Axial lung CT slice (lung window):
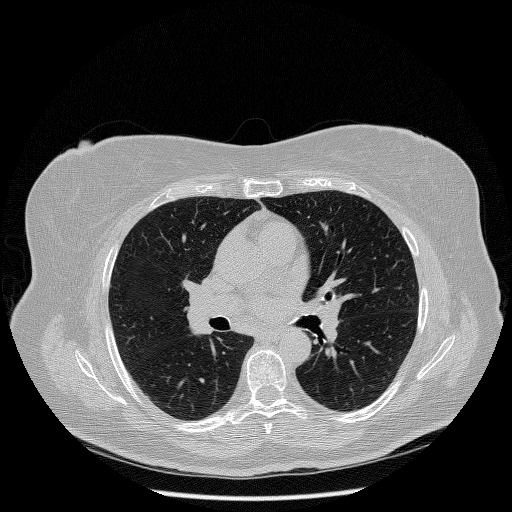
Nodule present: no